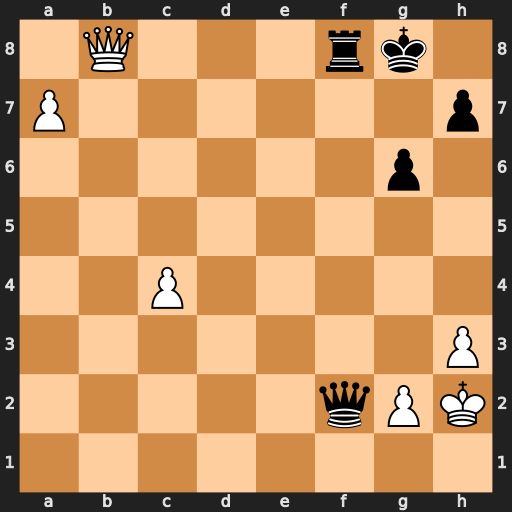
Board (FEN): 1Q3rk1/P6p/6p1/8/2P5/7P/5qPK/8
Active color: w
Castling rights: -
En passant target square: -
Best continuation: a8=Q Rxb8 Qxb8+